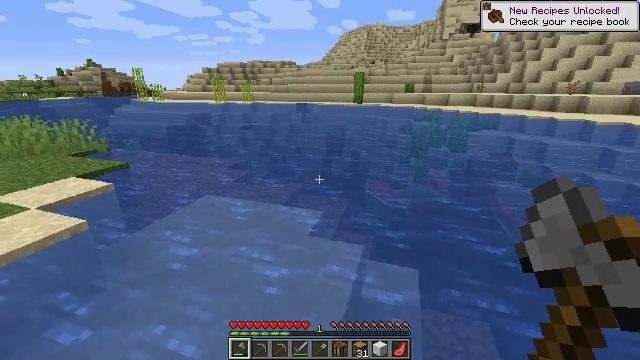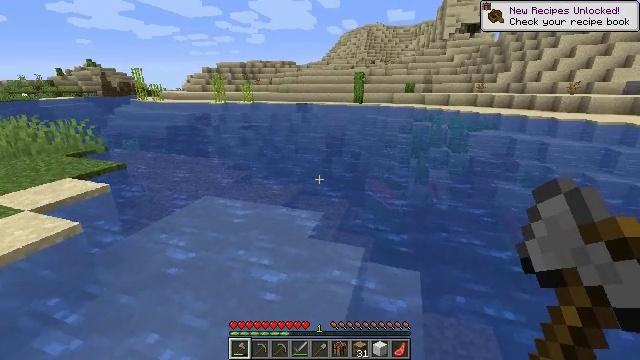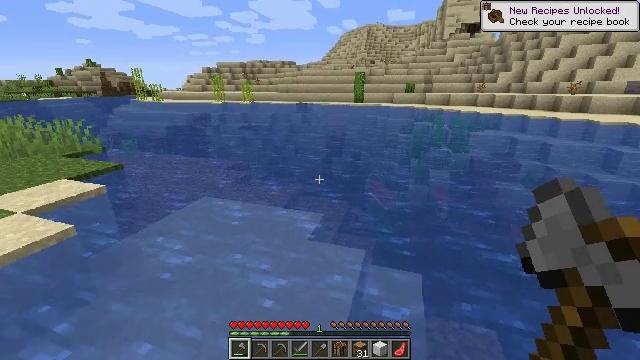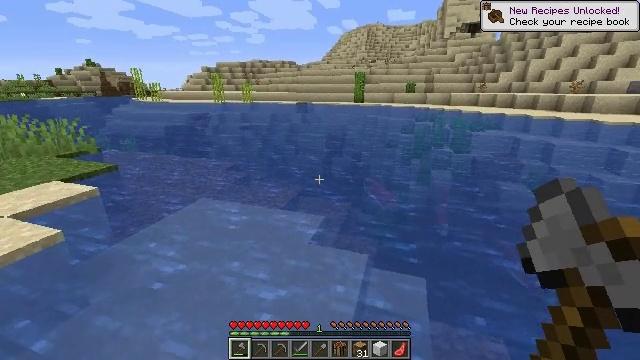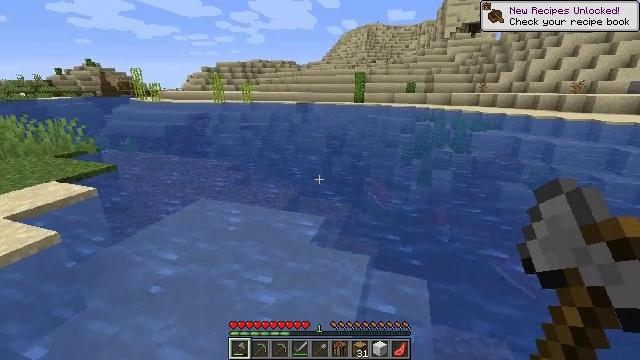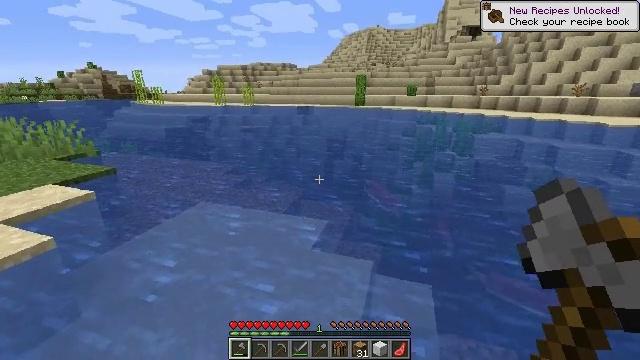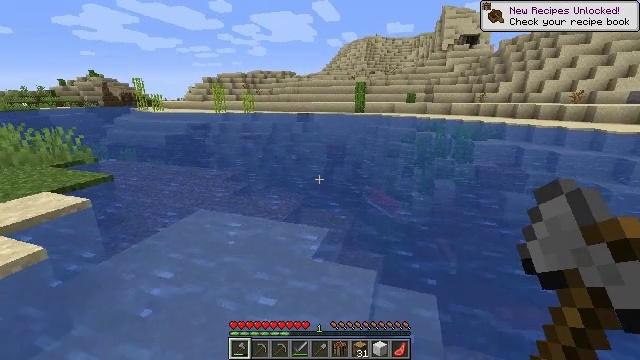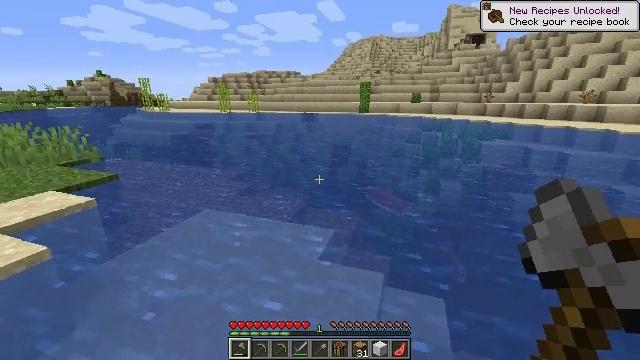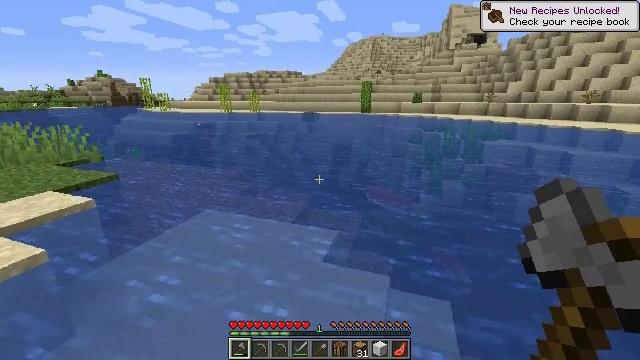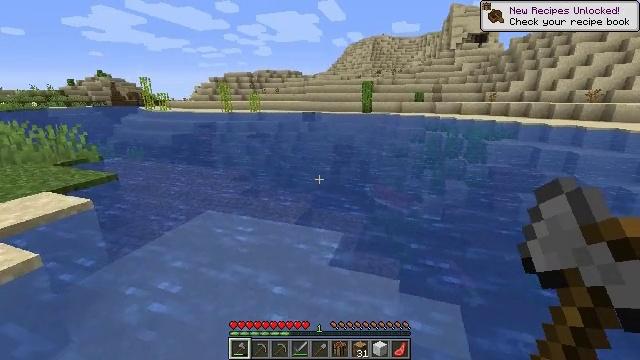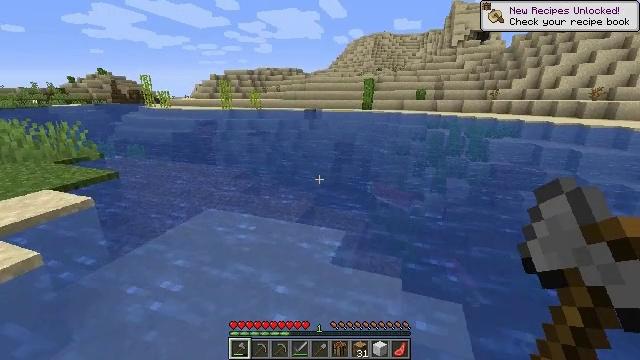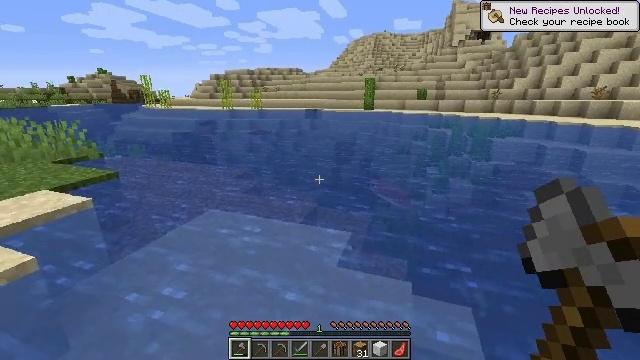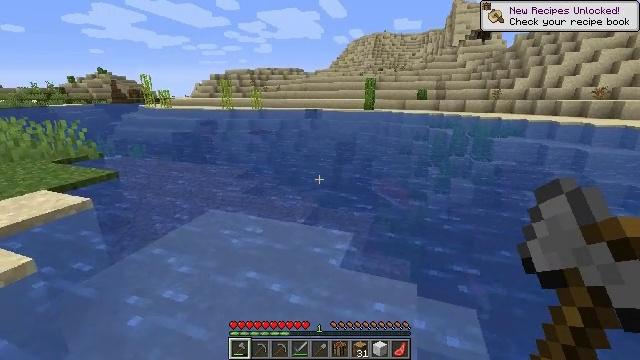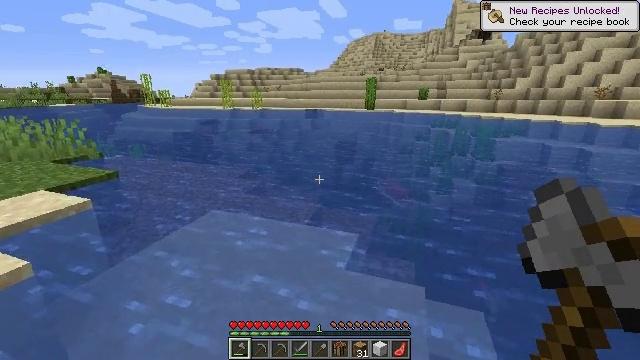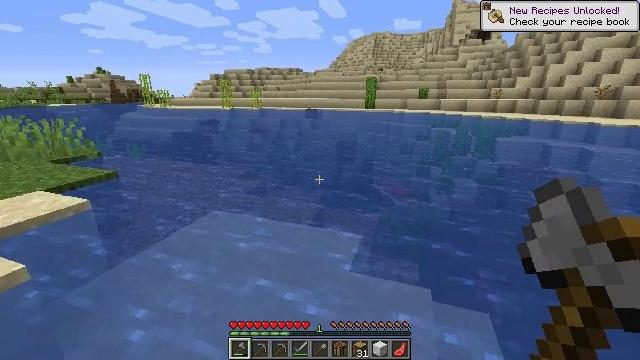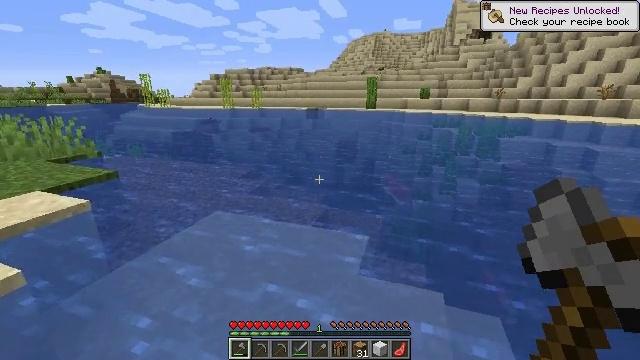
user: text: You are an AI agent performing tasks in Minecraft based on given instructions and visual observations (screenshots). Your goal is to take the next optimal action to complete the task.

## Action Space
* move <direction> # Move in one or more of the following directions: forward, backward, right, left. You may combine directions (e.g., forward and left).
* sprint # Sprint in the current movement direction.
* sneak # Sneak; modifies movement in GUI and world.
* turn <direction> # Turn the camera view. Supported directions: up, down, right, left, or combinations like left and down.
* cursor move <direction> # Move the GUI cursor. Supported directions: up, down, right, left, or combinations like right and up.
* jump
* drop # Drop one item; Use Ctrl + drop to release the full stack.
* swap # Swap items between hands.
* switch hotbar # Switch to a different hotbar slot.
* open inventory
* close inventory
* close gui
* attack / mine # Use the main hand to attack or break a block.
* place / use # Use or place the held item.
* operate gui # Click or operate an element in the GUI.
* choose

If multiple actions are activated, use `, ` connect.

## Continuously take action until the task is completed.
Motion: motion action
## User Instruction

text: Hunt a salmon.
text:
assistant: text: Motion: move forward
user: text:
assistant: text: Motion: move forward
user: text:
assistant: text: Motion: move forward and move left
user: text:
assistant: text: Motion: move forward and move left
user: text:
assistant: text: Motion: move forward and move left
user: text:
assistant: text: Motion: move forward and move left, turn up
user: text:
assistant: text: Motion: move forward and move left
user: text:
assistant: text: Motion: move forward and move left
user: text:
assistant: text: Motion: move forward and move left
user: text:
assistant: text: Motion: move forward and move left
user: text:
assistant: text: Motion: move forward and move left
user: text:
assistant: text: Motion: move forward and move left
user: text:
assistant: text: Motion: move forward and move left
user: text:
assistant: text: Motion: move forward and move left
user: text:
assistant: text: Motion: move forward and move left
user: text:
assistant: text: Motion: move forward and move left
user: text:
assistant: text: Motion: move forward and move left
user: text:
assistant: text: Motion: move forward and move left
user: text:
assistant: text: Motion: move forward and move left
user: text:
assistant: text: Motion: move forward and move left
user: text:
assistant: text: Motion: move forward
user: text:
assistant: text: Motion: move forward
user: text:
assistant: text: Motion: move forward
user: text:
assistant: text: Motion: move forward
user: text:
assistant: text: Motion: move forward
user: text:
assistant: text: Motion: move forward
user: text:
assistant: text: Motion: move forward
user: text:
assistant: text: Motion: move forward
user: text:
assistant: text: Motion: move forward
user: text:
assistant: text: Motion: move forward